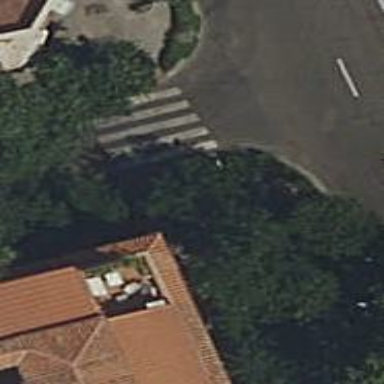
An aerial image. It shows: Marked road crossing.